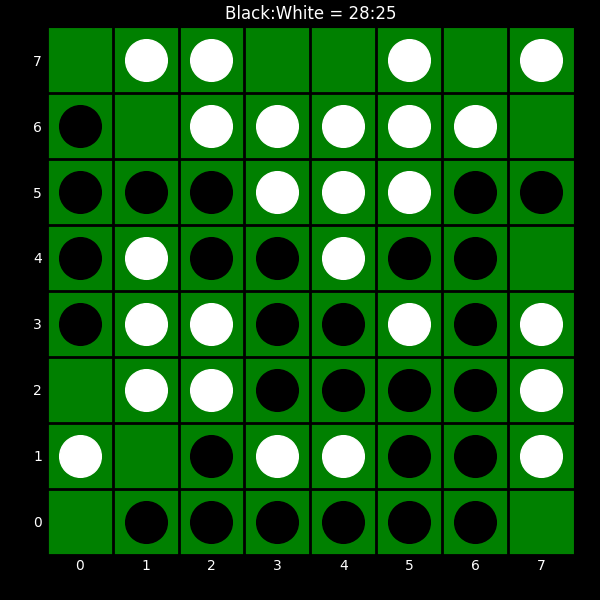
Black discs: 28
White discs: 25